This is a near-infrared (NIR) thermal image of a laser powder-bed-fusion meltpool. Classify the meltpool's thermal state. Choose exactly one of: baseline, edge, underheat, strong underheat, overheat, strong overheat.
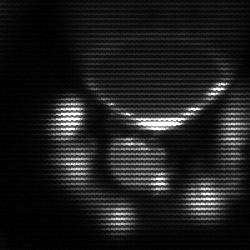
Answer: edge